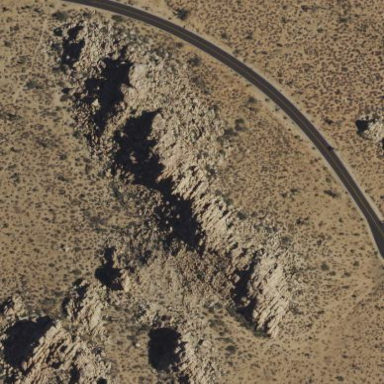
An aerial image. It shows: Landscape dominated by bare rock.